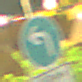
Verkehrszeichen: VorgeschriebeneFahrtrichtungLinks
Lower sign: BesondereFahrzeugeUndTransportgueter13
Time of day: Night
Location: Outdoor (Urban)
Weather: PartlyCloudy
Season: NotSpecified
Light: Artificial